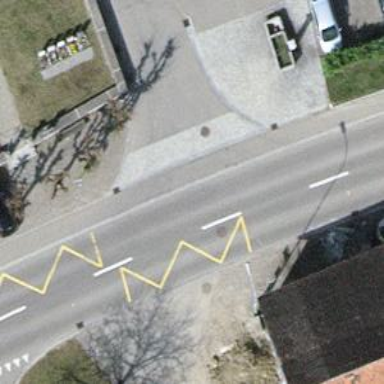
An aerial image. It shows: Road with "give way" sign.